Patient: sex F, age 49
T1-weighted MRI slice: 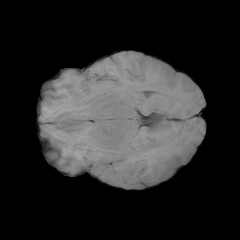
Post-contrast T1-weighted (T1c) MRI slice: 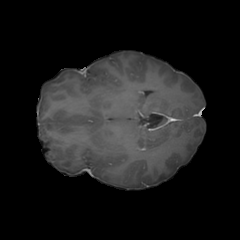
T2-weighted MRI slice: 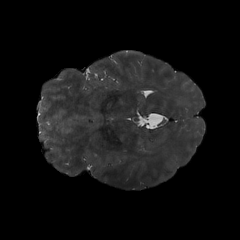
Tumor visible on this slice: no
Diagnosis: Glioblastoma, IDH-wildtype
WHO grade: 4